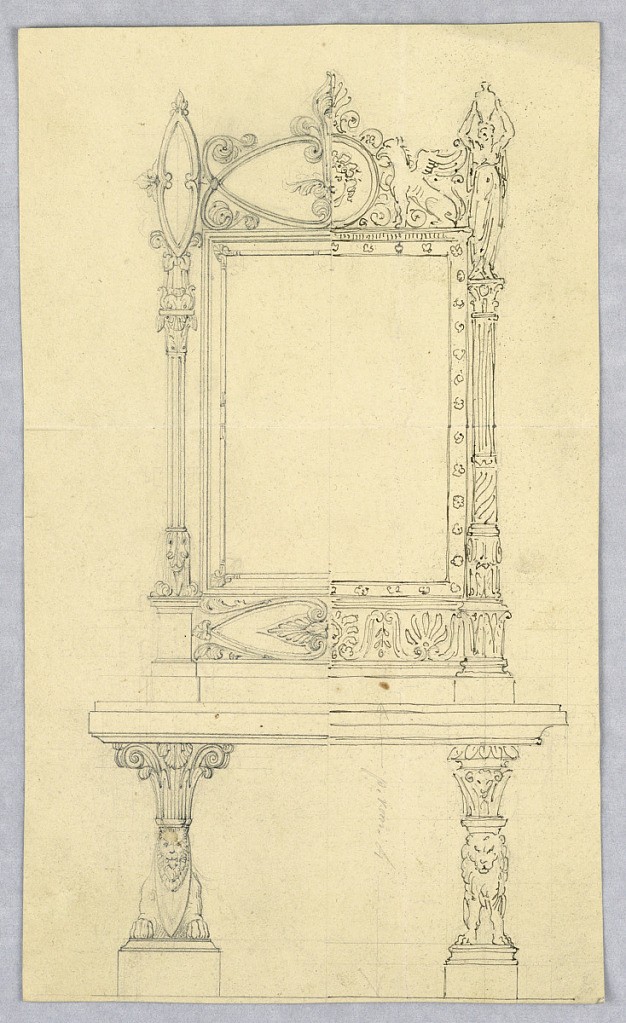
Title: Designs for a Console Looking Glass
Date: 1815–30
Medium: Pen and brown ink, graphite on cream wove paper
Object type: Drawing
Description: Vertical rectangle. Two designs for a console with mirror divided vertically in half at center. The top of the console table is an entablature supported by capitals upon the heads of lions, a crouching lion at right, a seated lion at left upon bases. The height of the table is indicated as "p. som. 4," written in graphite at lower right. The mirror has an inner moulded frame. It has below a dado with a decorated frieze, and laterally columns. Upon these stand a Gothic two-foil of a kind standing upon a calyx at left, a female figure carrying a vase upon her head at right. On top are an ornament of crossed scrolls, at left, griffins beside a circular medallion with a female hand, at right. Verso: roughly outlined plans.